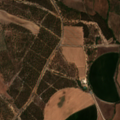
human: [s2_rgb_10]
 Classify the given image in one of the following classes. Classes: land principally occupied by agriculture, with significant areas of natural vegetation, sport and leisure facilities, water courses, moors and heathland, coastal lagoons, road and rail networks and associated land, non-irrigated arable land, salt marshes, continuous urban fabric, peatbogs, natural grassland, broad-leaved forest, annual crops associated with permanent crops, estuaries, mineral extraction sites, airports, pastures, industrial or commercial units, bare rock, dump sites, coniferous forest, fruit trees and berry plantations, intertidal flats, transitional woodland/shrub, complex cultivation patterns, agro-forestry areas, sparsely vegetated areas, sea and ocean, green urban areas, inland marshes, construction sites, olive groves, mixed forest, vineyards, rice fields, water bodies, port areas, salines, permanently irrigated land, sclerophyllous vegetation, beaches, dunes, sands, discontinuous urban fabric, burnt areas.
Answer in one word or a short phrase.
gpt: permanently irrigated land, broad-leaved forest, coniferous forest, transitional woodland/shrub